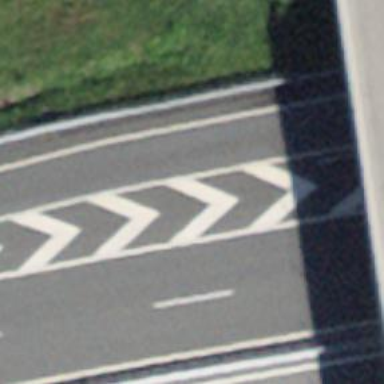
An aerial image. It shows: Asphalt motorway link.